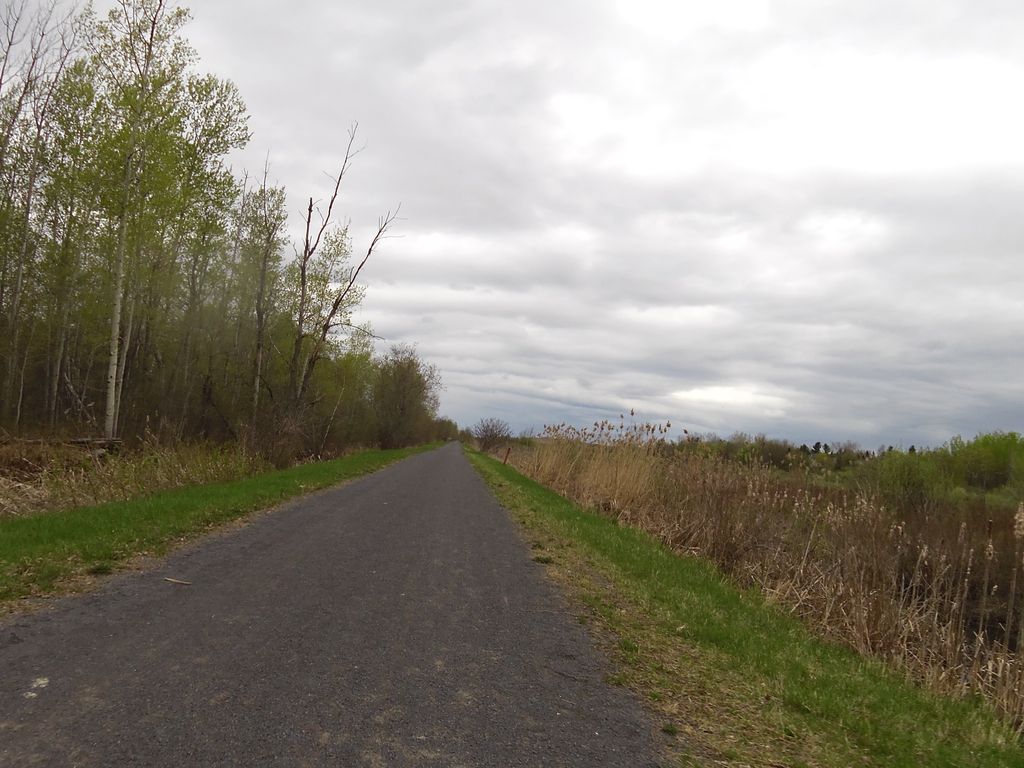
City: ottawa-gatineau